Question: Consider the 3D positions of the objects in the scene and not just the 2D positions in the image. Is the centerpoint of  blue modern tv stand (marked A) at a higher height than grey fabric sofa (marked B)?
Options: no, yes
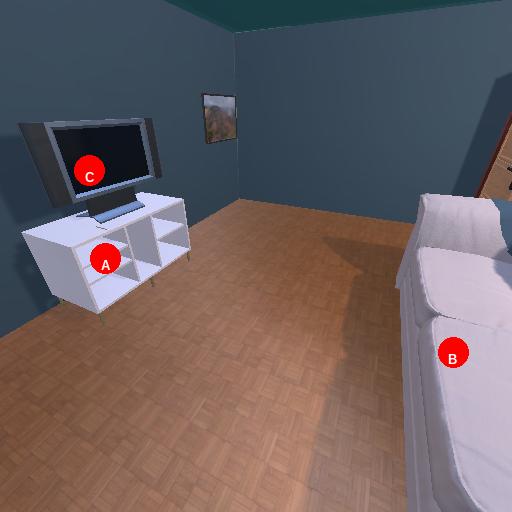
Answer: no